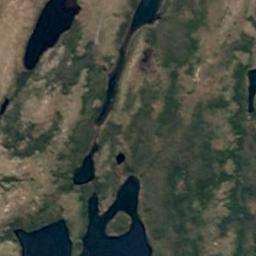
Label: wetland